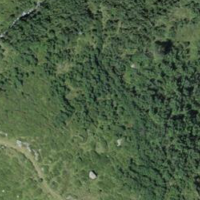
EUNIS habitat code: 31
Species observed at this site:
Vaccinium uliginosum